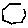
Label: hexagon